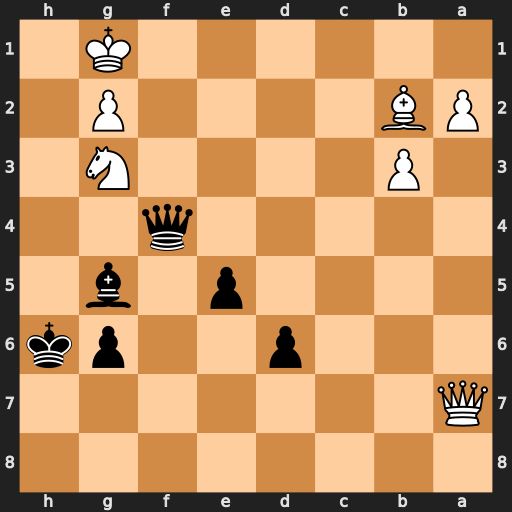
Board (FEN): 8/Q7/3p2pk/4p1b1/5q2/1P4N1/PB4P1/6K1
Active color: b
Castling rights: -
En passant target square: -
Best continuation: Qxg3